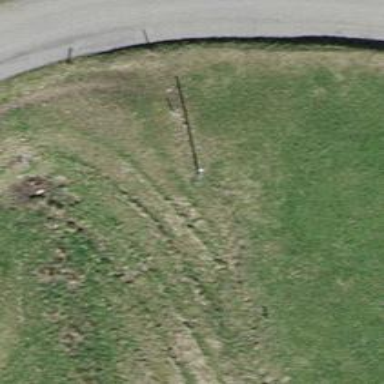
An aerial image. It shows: Minor power line.